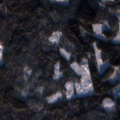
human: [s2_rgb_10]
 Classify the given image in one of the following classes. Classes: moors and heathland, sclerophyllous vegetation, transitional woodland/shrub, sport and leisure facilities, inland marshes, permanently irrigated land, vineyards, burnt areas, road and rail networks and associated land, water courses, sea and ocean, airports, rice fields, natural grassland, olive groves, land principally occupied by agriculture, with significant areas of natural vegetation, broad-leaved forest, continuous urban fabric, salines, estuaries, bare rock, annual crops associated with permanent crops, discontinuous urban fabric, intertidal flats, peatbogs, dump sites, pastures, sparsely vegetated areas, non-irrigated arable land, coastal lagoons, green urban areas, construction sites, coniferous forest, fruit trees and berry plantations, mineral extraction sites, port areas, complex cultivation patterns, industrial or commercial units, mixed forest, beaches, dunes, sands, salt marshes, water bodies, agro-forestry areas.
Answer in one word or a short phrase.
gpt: coniferous forest, mixed forest, transitional woodland/shrub